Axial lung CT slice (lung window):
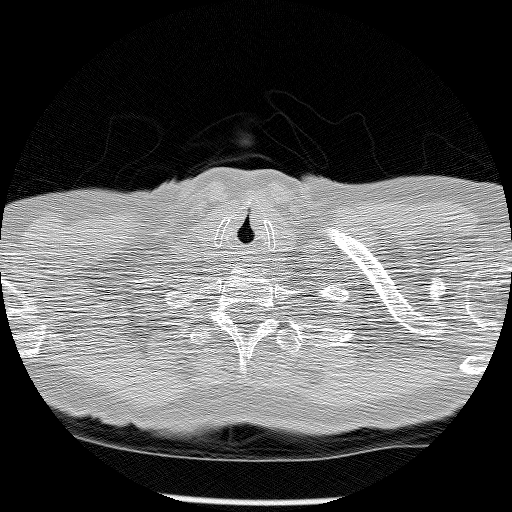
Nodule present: no